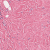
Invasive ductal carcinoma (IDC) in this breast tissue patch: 0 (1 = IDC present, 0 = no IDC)